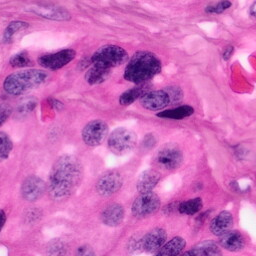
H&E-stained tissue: Pancreatic